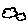
Label: cloud